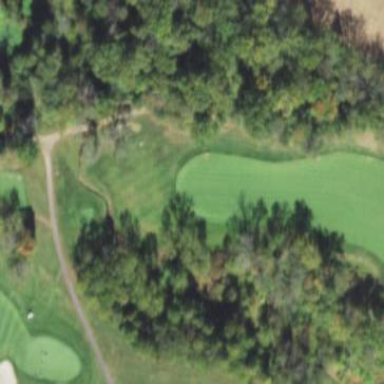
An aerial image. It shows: Rough area on grassy golf course.